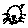
Label: cat